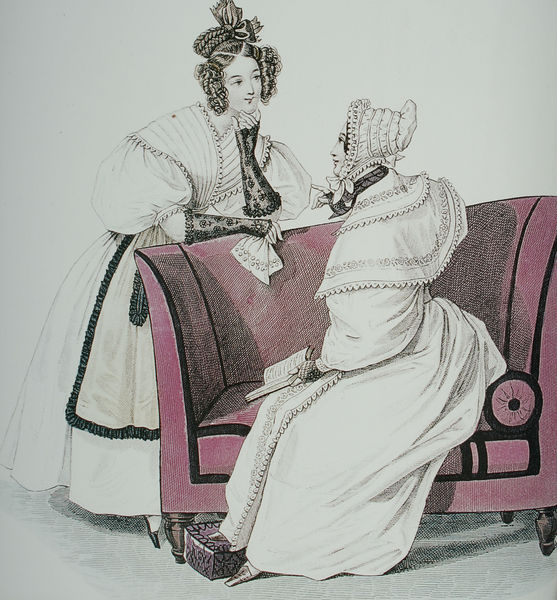
Titel: Costumes Parisiens
Standort: viele Standorte
Institution: Seriendruck
Schlagwörter: fuß, schatten, umhang, weiß, frauen, menschen, mädchen, sitzen, damen, frau, frisur, grau, haar, handschuhe, hut, kleid, kleider, licht, schwarz, zeichnung, rot, schal, tuch, gespräch, haube, mode, schleife, jung, falten, haarschmuck, kleidung, kragen, mensch, spitze, ärmel, möbel, portrait, haare, mantel, reich, sessel, sitzend, stoff, familie, kontrast, locken, puffärmel, rosa, schürze, dutt, papier, sofa, unterhaltung, zwei, schuhe, grafik, lila, violett, rand, schemel, kissen, polster, salon, kopftuch, zopf, lesen, sitzt, handtuch, couch, lächelnd, schwestern, laviert, tusche, buch, diwan, steht, stich, illustration, koloriert, kiste, fußbank, kasten, fauteuil, biedermeier, taschentuch, mittelalter, stützend, zugewandt, pumps, schatulle, stulpen, onduliert, kästchen, haartracht, sitzmöbel, fußschemel, freundinnen, pompös, kape, kapotthut, konversation, schattule, kanapee, haueb, fussbänkchen, fusshocker, fusskissen, biedermeyer, geschwätzig, herausgeputzt, tzeichnung, plausch, ros#e, ro'e, kleider illustration